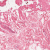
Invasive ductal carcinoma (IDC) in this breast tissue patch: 0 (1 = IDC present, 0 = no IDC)